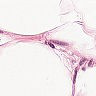
Metastatic tissue present: no